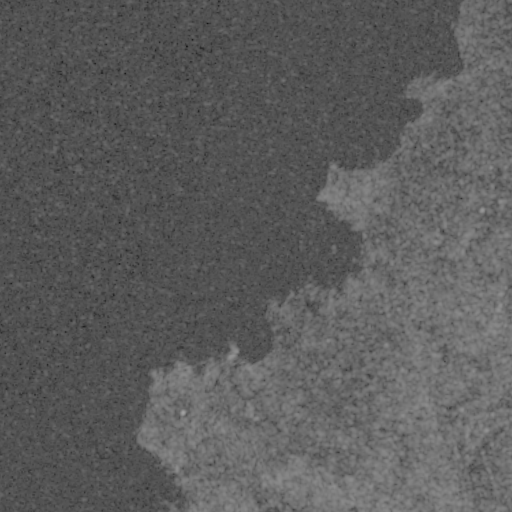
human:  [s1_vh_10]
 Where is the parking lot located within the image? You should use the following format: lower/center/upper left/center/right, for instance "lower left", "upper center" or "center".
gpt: The parking lot is located in the lower center of the image.
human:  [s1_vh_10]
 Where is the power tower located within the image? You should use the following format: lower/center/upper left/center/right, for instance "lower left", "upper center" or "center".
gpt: The power tower is located in the lower right of the image.
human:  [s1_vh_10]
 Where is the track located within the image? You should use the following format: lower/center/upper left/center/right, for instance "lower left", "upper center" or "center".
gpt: The track is located in the lower center of the image.
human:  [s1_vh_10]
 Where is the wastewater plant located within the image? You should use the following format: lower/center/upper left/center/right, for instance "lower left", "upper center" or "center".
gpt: The wastewater plant is located in the lower center of the image.
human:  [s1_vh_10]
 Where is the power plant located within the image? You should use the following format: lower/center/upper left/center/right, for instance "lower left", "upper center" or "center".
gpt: There is no power plant in the image.

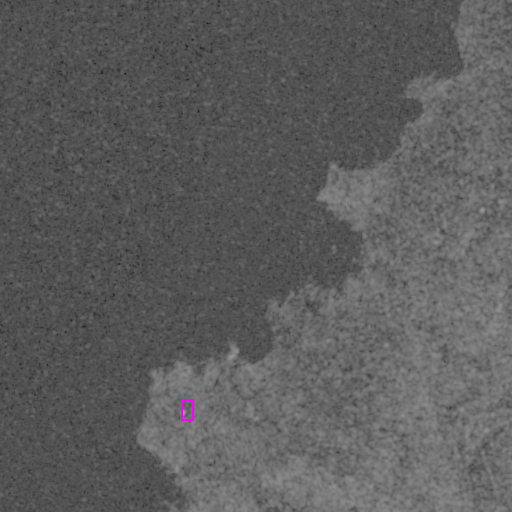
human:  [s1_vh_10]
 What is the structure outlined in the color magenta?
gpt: The structure outlined in magenta is a wastewater plant.
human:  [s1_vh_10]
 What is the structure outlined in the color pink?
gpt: There is no pink outline.